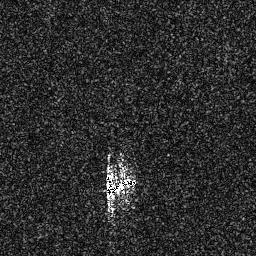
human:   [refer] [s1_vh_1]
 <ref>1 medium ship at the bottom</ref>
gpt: <box>[[40, 66, 52, 76, 0]]</box>